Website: apple
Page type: payment
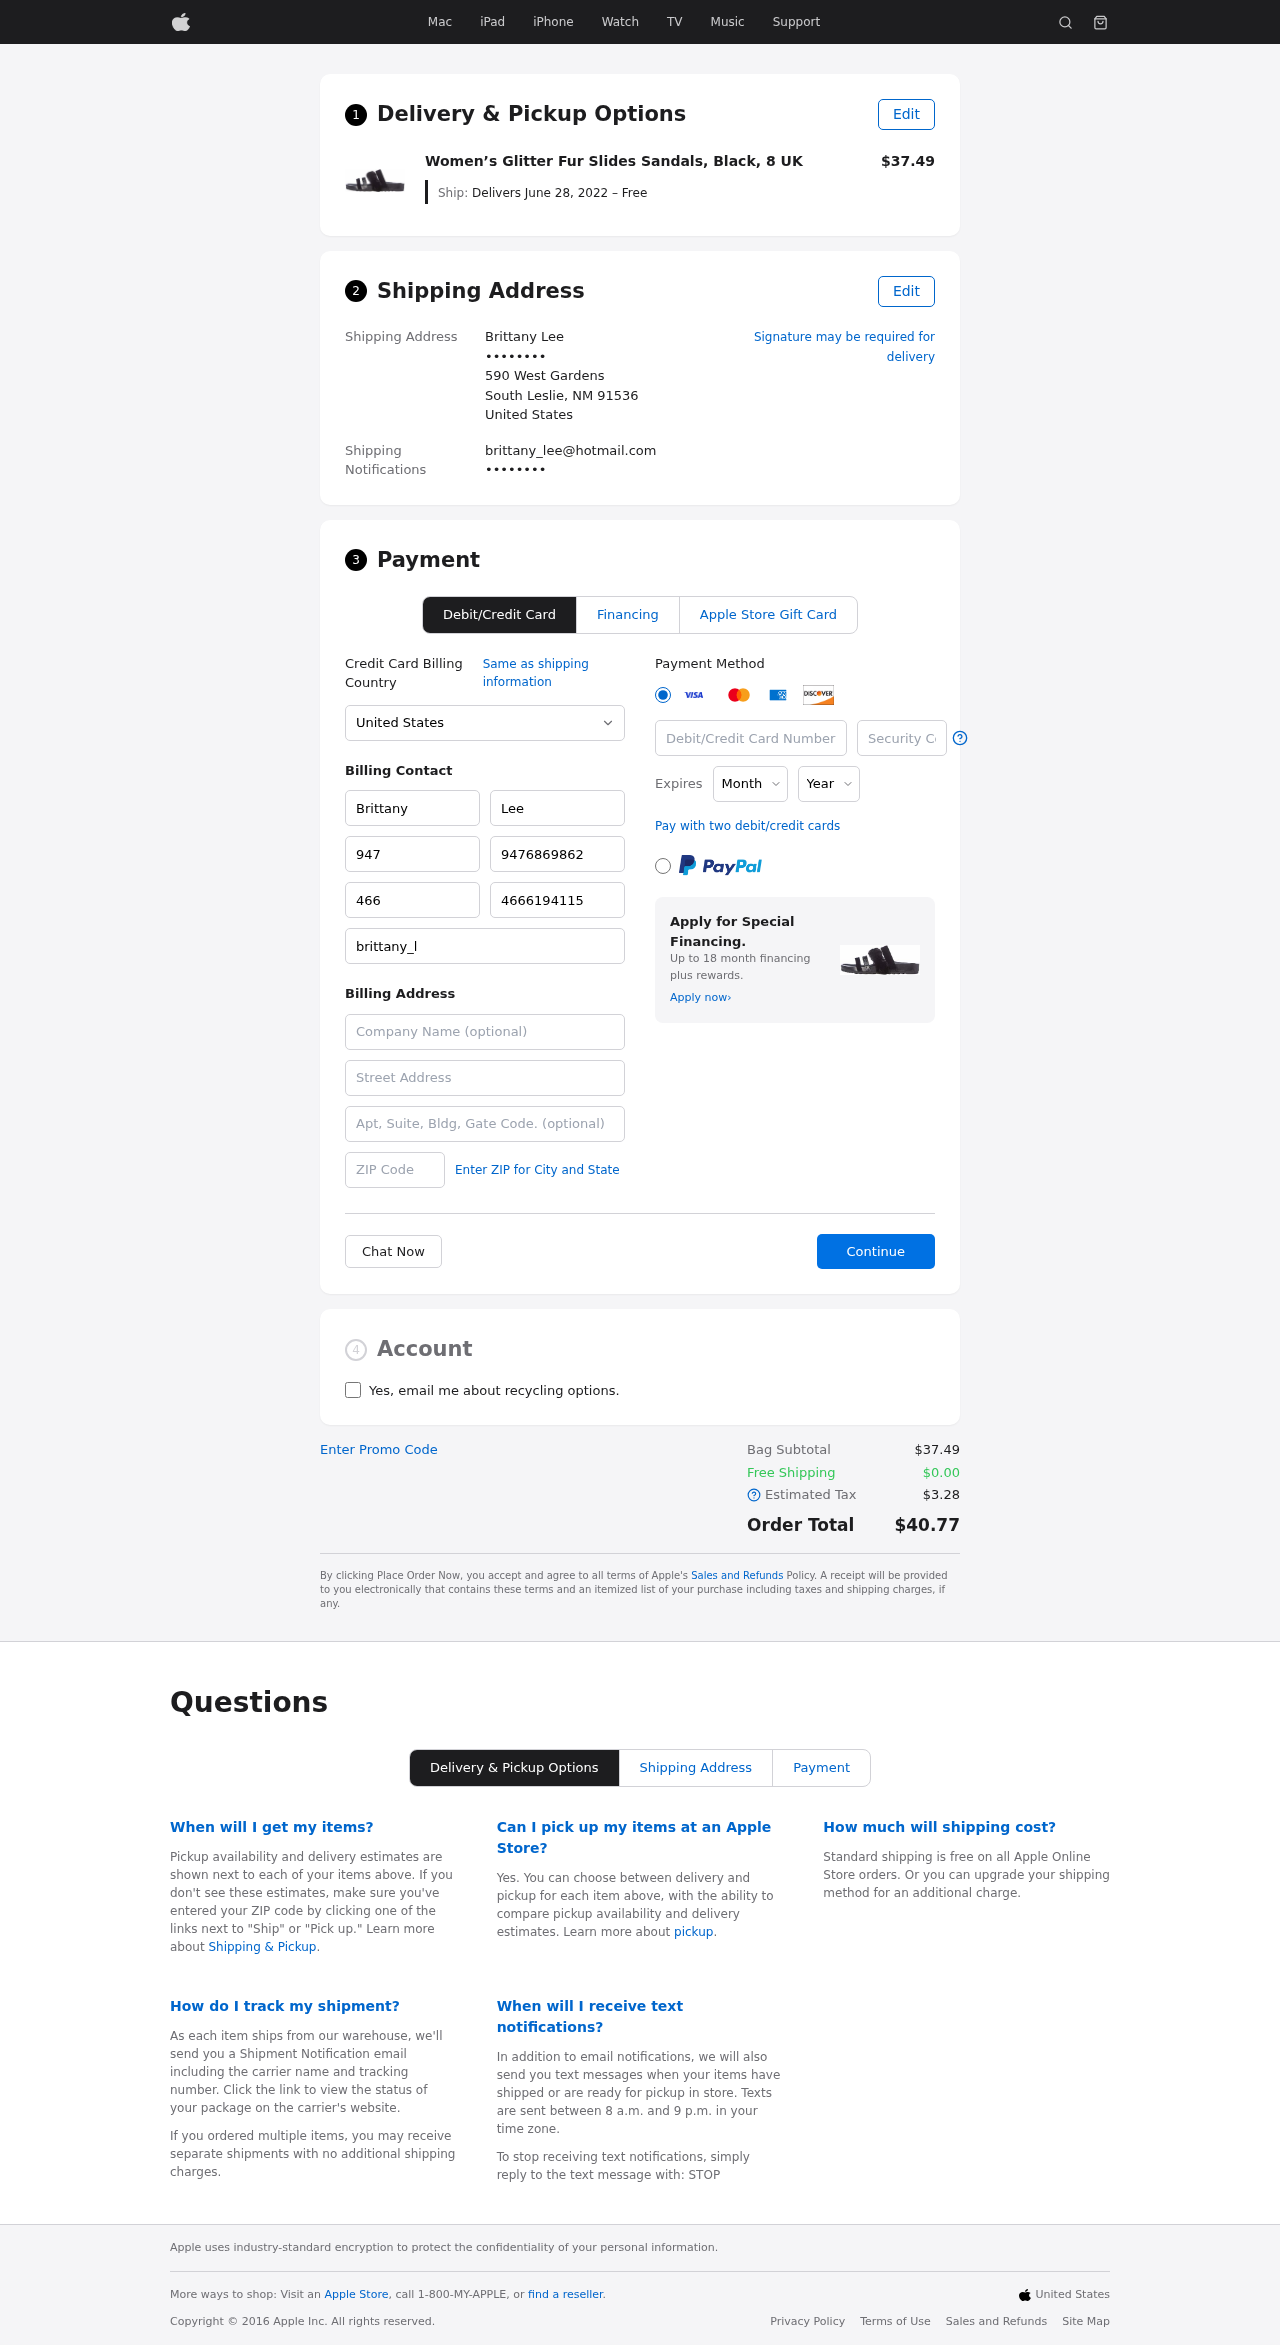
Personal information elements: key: PII_CARD_CVV
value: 760
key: PII_CARD_EXPIRY_MONTH
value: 02
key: PII_CARD_EXPIRY_YEAR
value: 26
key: PII_CARD_NUMBER
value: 2720 2075 2362 3680
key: PII_CITY_STATE_ZIP
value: South Leslie, NM 91536
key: PII_COMPANY
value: Wilson Group
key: PII_COUNTRY
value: United States
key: PII_EMAIL
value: brittany_lee@hotmail.com
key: PII_EMAIL2
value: brittany_lee@hotmail.com
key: PII_FIRSTNAME
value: Brittany
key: PII_FULLNAME
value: Brittany Lee
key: PII_LASTNAME
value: Lee
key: PII_PHONE3
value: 9476869862
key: PII_PHONE_ALT
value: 4666194115
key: PII_PHONE_ALT_AREA
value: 466
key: PII_PHONE_AREA
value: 947
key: PII_POSTCODE2
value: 14390
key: PII_SECURITY_CODE
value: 66238
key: PII_STREET
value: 590 West Gardens
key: PII_STREET2
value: Apt. 410
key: PII_PHONE
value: ••••••••
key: PII_PHONE2
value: ••••••••
Product elements: key: PRODUCT1_NAME
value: Women’s Glitter Fur Slides Sandals, Black, 8 UK
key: PRODUCT1_PRICE
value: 37.49
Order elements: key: ORDER_DELIVERY_DATE
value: Delivers June 28, 2022 – Free
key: ORDER_SUBTOTAL
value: $37.49
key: ORDER_SHIPPING_COST
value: $0.00
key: ORDER_TAX
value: $3.28
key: ORDER_TOTAL
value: $40.77